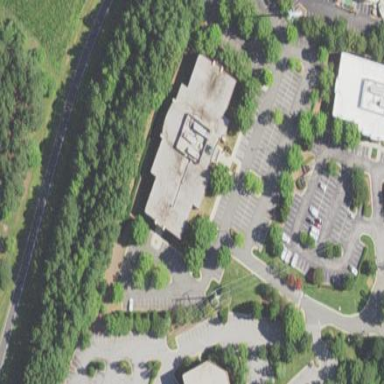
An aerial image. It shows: Commercial building.